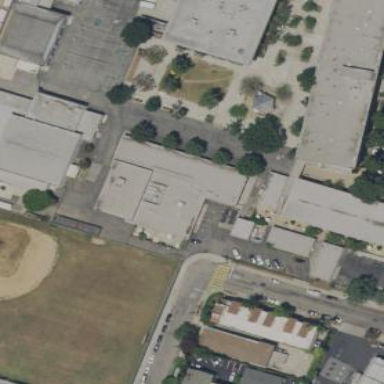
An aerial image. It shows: School building.